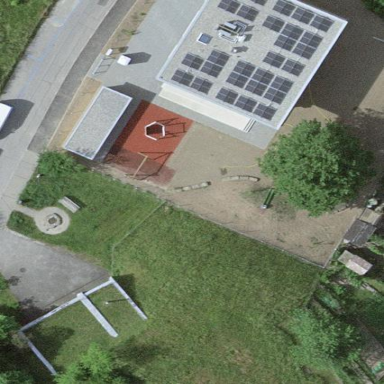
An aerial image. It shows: School building.